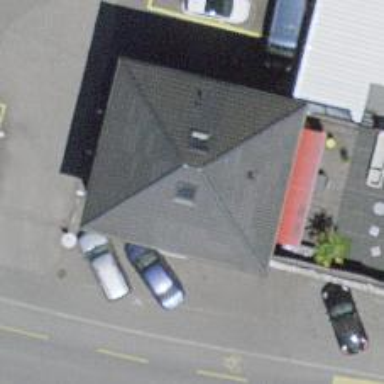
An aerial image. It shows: Shop that sells tires.